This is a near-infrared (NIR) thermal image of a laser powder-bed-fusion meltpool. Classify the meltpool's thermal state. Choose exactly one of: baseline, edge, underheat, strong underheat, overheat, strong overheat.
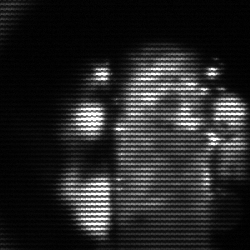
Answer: strong underheat